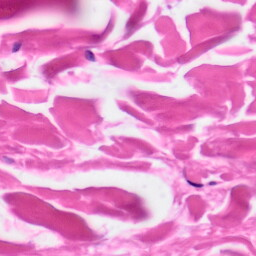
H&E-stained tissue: Skin